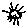
Label: sun